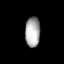
Tissue: lung
Cell type: Endothelial cells
Senescence score: 0.5561
Nuclear area (px): 438
Mean DAPI intensity: 170.929